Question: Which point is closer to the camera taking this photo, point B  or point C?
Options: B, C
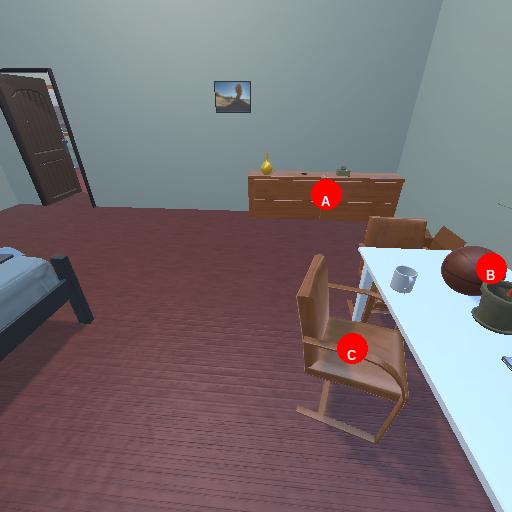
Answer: B